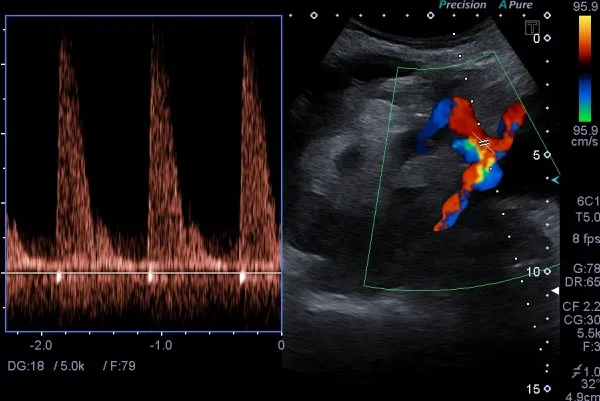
POCUS pulsed wave Doppler with aliasing at anastomosis level showing turbulent flow even when adjusted for high pulse repetition frequency to reduce noise.
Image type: radiology (ultrasound)